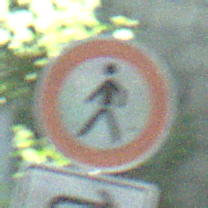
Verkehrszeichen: VerbotFussgaenger
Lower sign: RichtungsangabeDurchPfeile5
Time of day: Midday
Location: Outdoor (Suburban)
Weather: Clear
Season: NotSpecified
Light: Natural